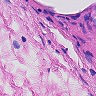
Metastatic tissue present: no